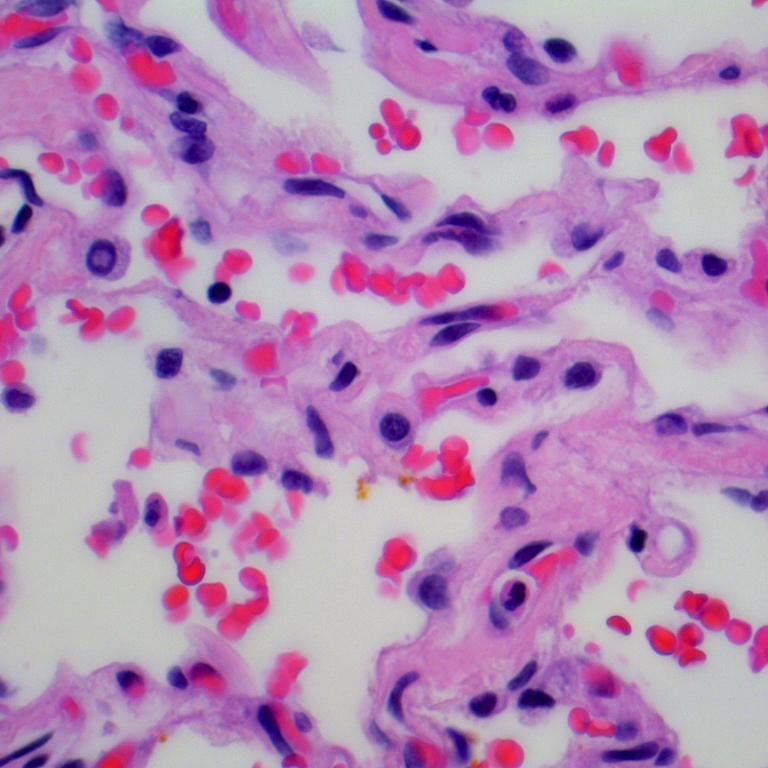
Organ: lung
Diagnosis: benign